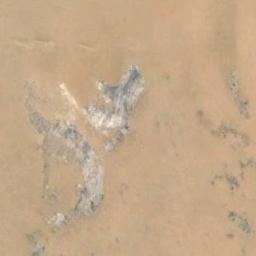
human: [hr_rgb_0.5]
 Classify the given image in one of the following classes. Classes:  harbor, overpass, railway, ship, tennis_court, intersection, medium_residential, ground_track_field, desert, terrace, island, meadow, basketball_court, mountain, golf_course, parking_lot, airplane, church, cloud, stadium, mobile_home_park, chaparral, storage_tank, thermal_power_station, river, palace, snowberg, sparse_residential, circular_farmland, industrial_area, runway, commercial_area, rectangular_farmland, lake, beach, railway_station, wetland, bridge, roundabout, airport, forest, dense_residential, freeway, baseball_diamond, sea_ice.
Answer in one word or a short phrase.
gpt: desert